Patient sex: F
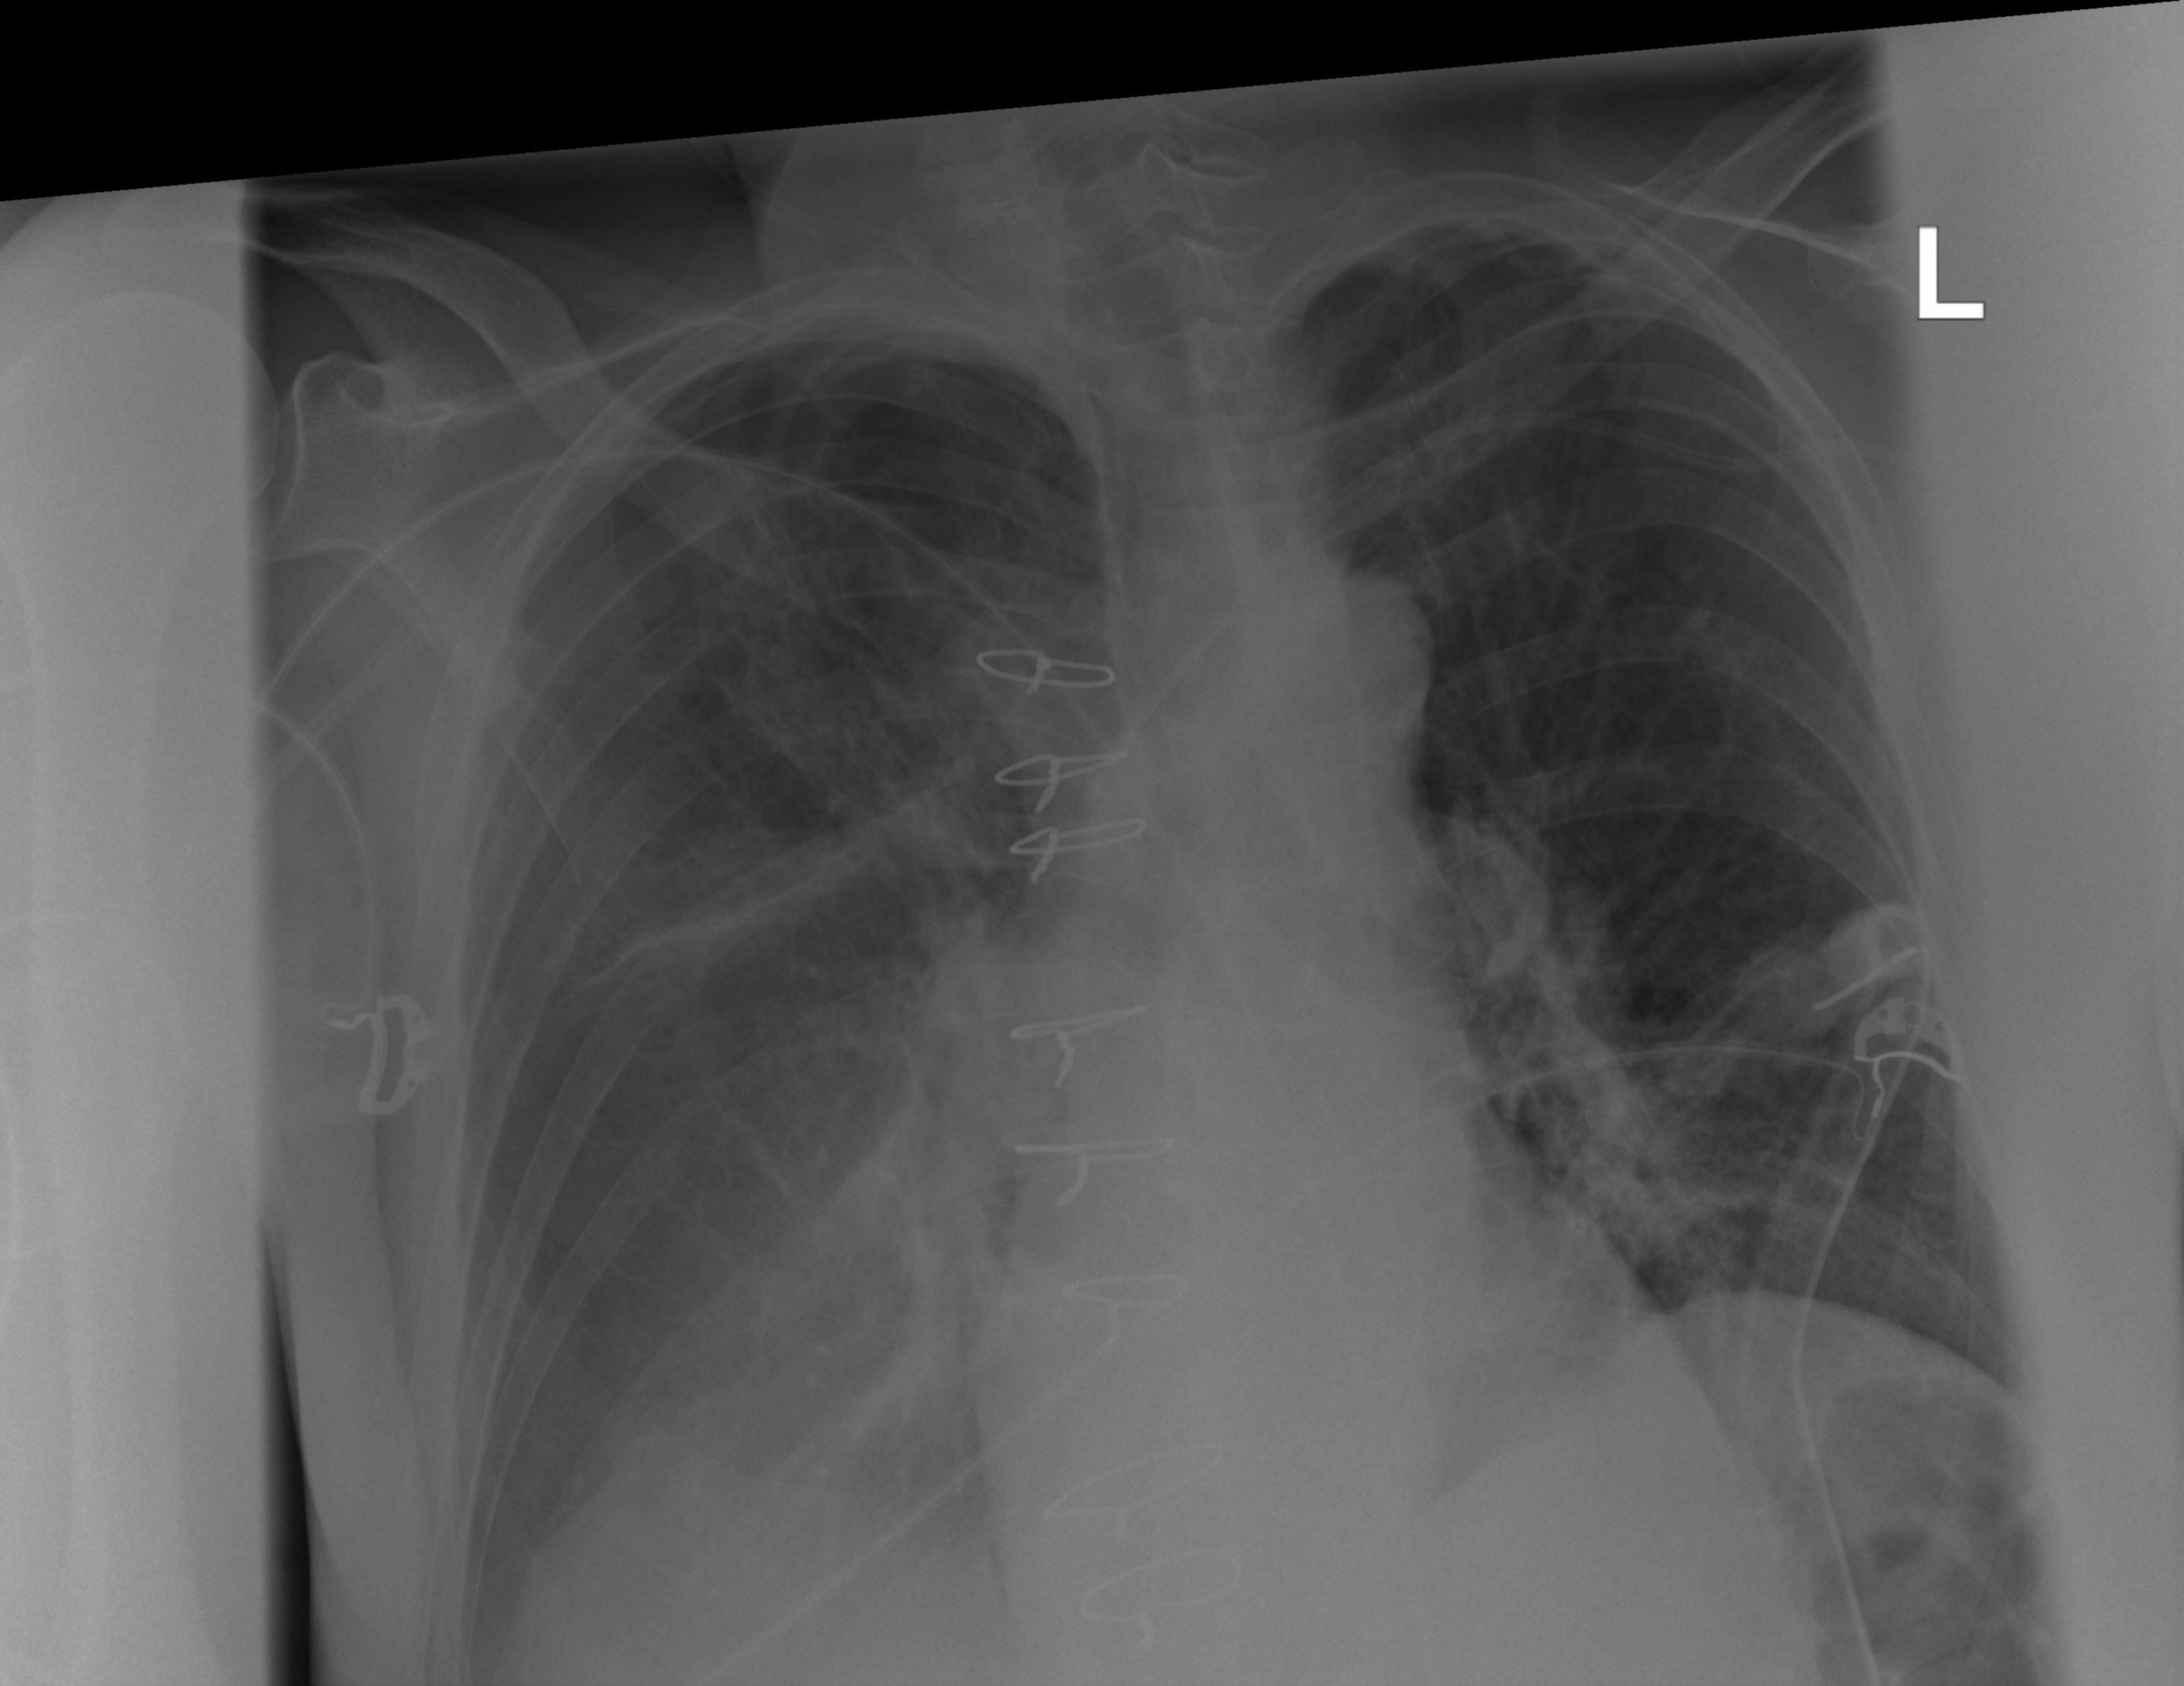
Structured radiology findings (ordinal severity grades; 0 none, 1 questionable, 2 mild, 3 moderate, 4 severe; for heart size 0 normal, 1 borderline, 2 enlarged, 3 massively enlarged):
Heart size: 0
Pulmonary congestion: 0
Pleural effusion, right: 3
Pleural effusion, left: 0
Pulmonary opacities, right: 2
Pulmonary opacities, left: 2
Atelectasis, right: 3
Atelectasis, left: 2